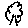
Label: tree